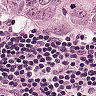
Metastatic tissue present: yes